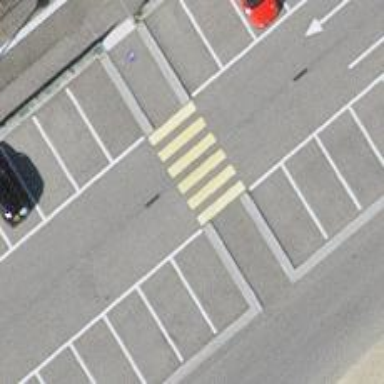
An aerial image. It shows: Uncontrolled crossing on the road.